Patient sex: F
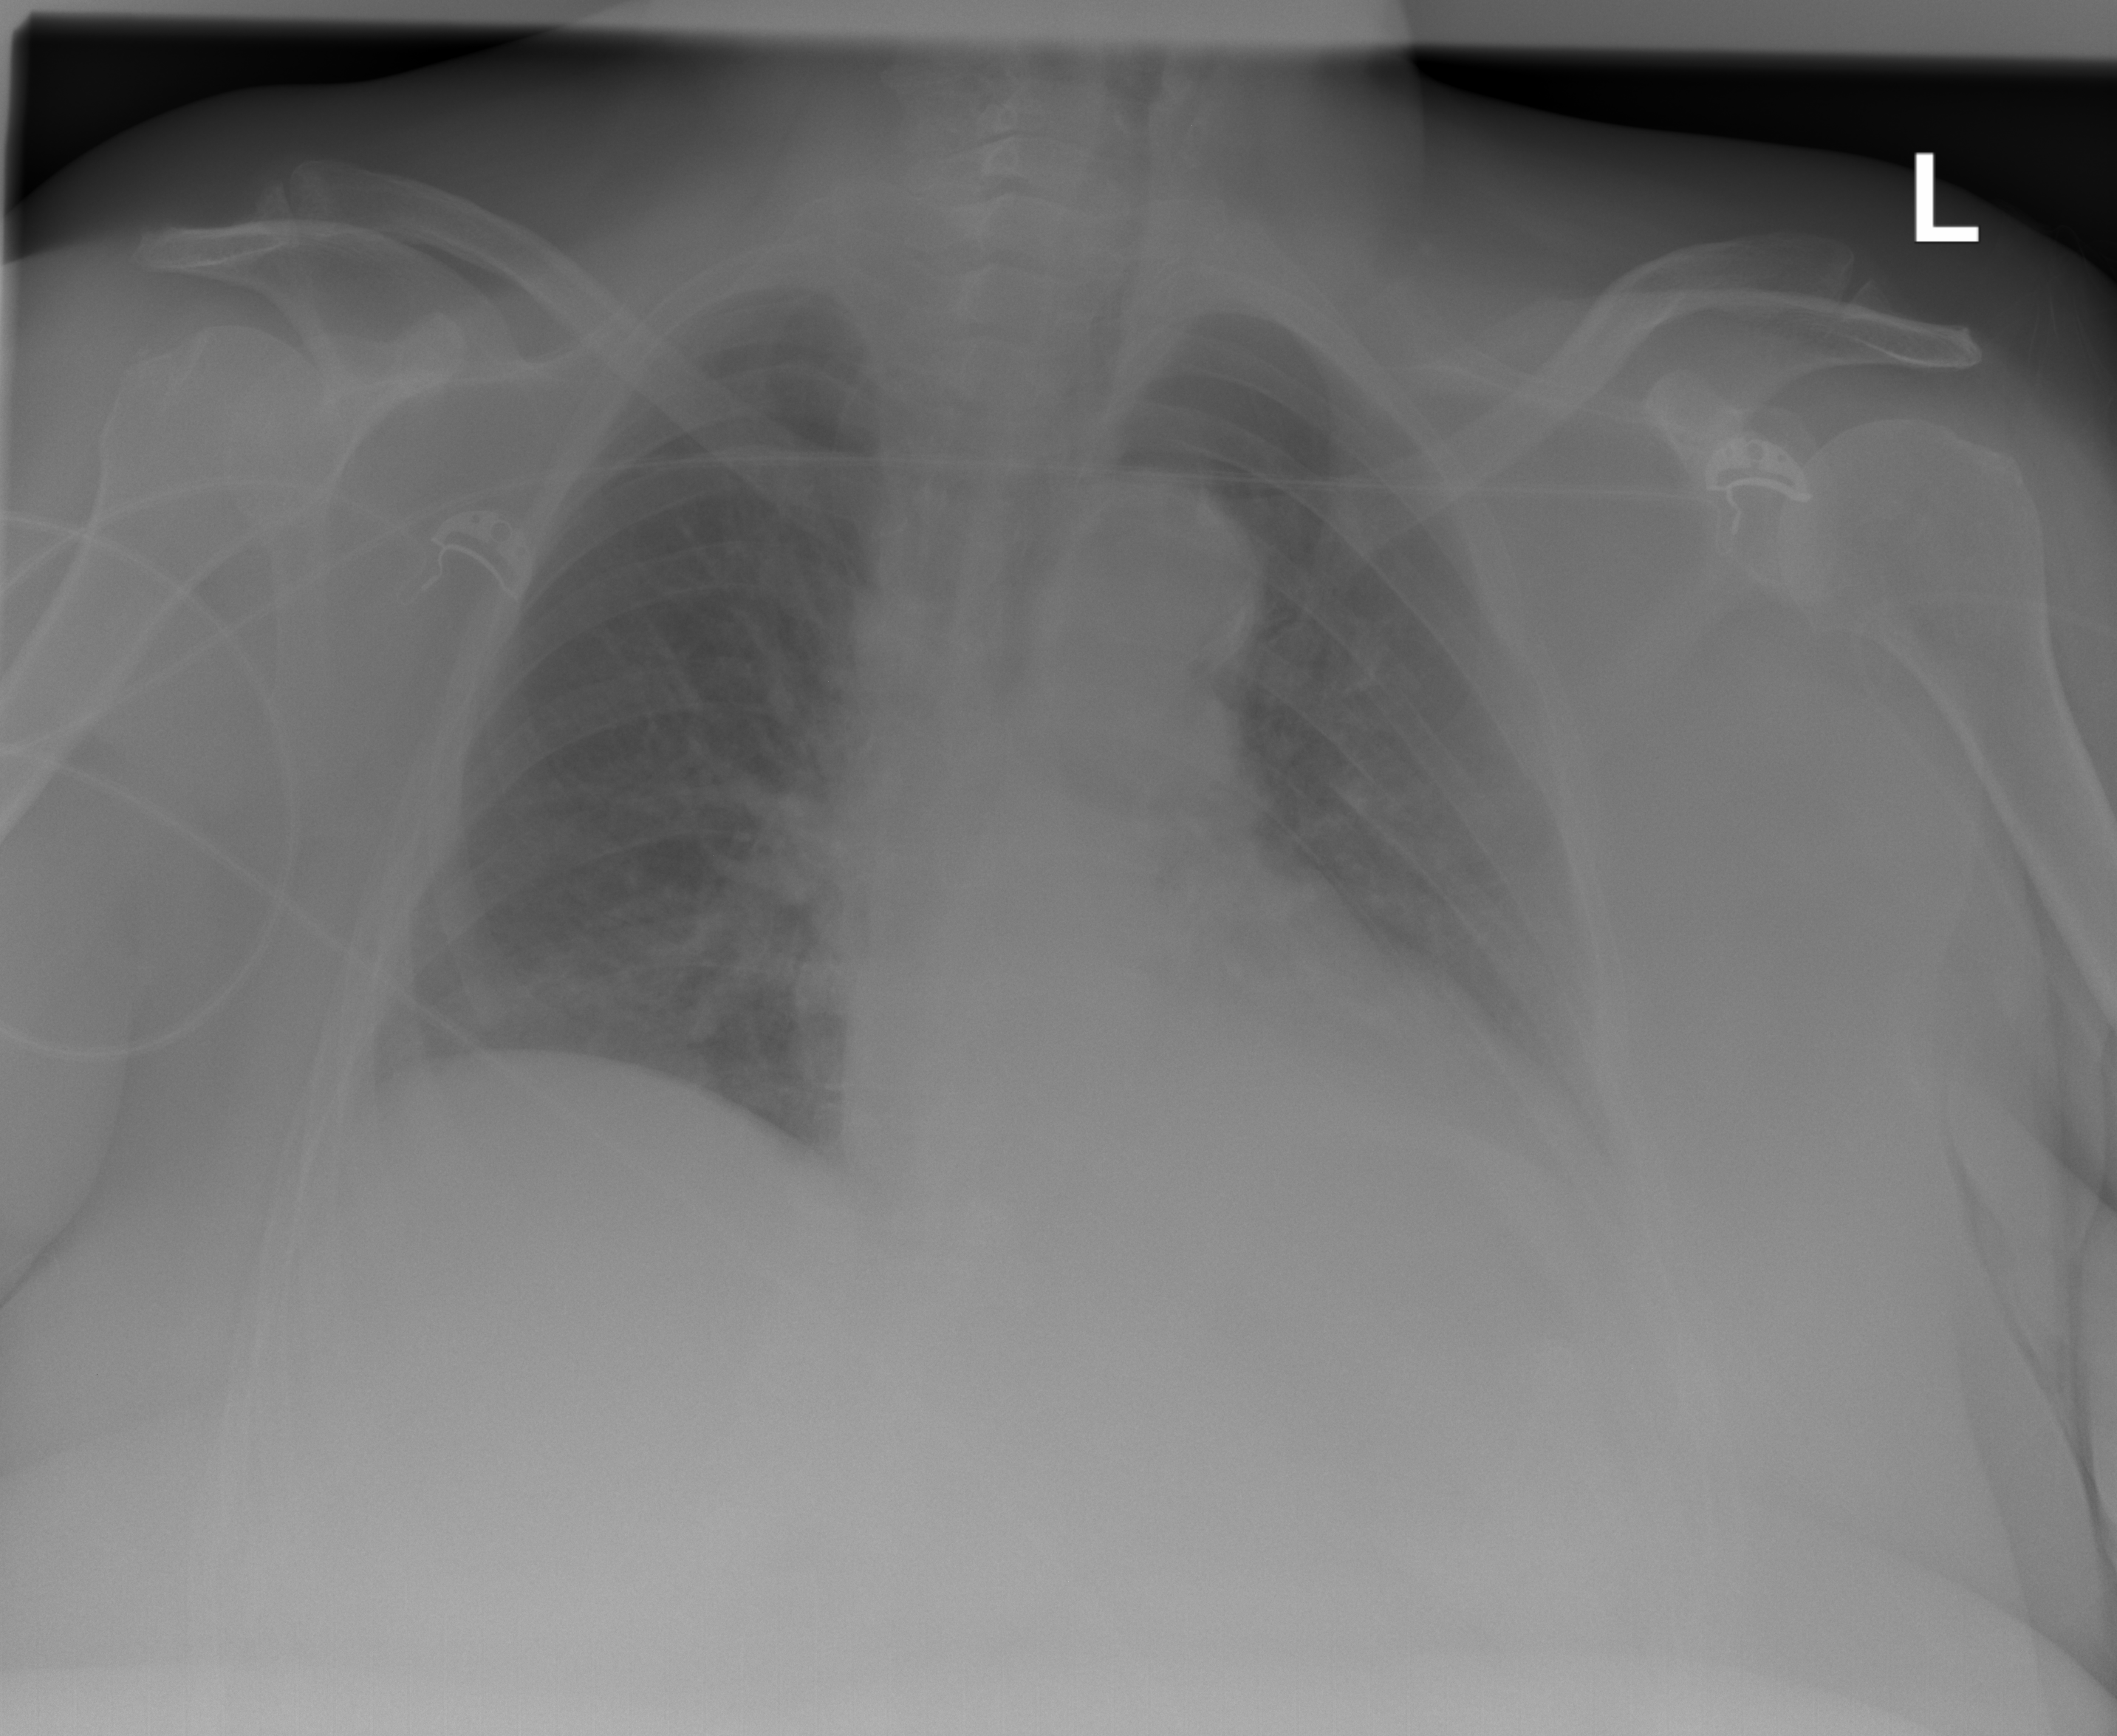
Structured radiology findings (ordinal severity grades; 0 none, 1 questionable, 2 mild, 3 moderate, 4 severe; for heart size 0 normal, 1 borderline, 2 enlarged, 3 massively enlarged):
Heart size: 2
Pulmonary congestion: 2
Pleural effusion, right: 1
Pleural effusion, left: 2
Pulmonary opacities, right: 2
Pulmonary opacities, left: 1
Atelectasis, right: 0
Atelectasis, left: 2